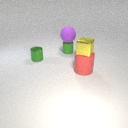
large red rubber cylinder in front of small green rubber cylinder